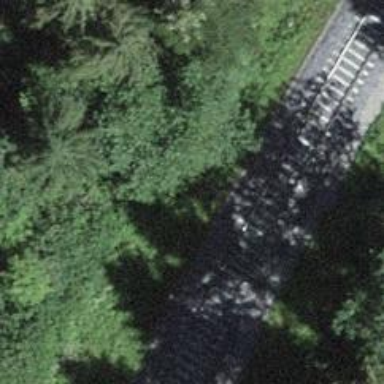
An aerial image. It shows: Railway track with contact line for electrification.